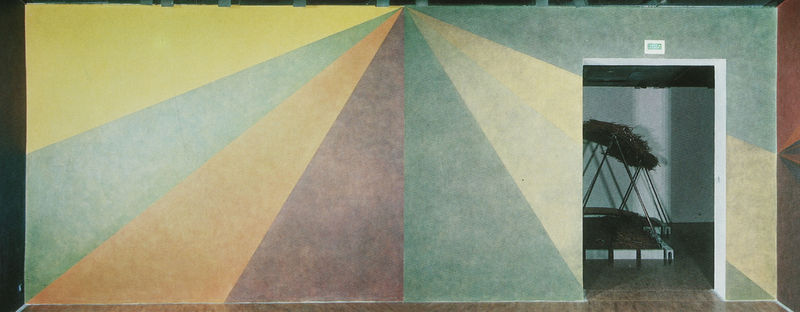
Titel: Installation Musée St. Pierre, Lyon - Lines from the top to mid-points of the top and sides of the wall
Künstler: Sol Lewitt
Standort: Lyon
Institution: Musée St. Pierre
Schlagwörter: blau, weiß, dreieck, gelb, grün, braun, grau, holz, licht, orange, raum, tür, zimmer, beige, wand, rahmen, boden, decke, ecke, perspektive, abstrakt, violett, türrahmen, foto, eingang, strahlen, strahl, ausstellung, sieben, ausgang, zentrum, museum, sol, wandbild, dreiecke, lewitt, installation, aufstrebend, durchsicht, deckenleuchten, modern farbig, überdruß